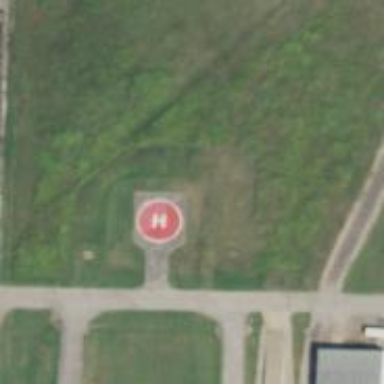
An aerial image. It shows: Image showing helipad at airport.